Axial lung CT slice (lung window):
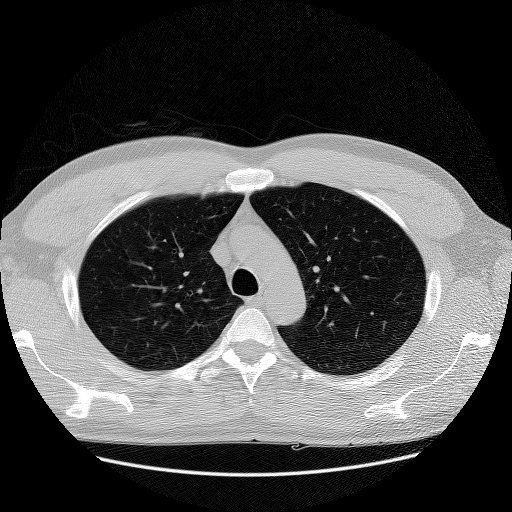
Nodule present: no